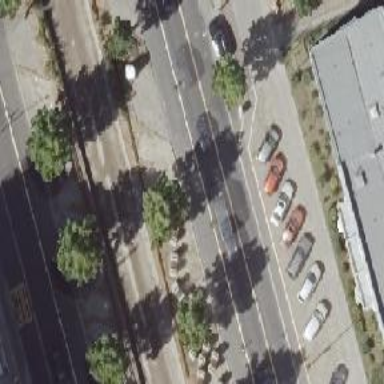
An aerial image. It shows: There is parking obstacle present in the area.